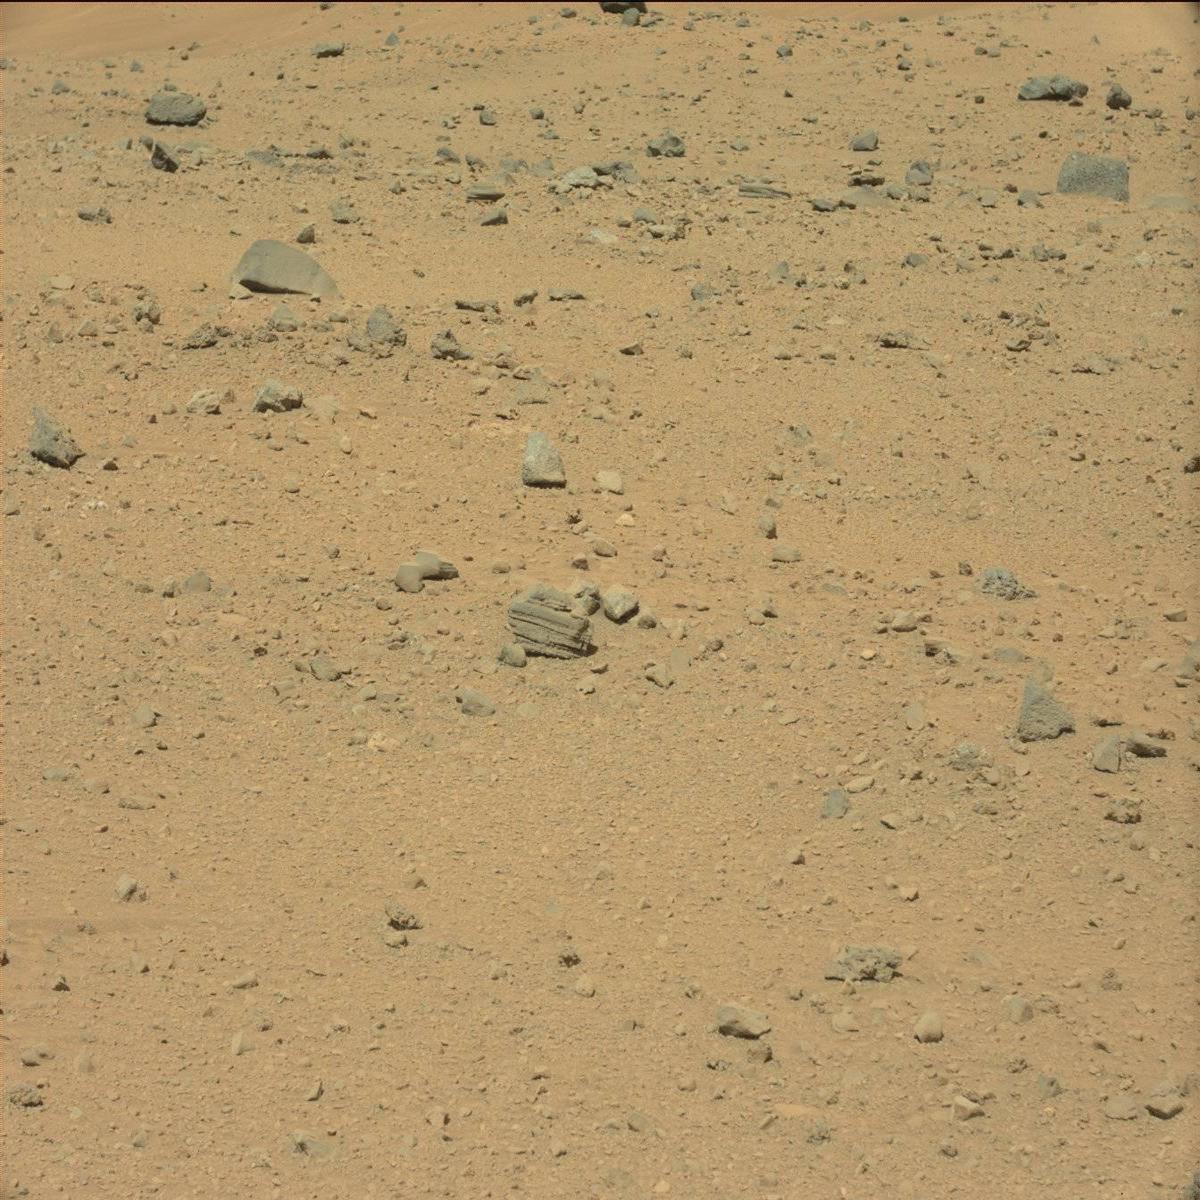
Terrain classes present: Bedrock, Rock, Sand / Soil